Question: Has anyone any suggestions on how to align the status text on the QProgressBar in Qt? By default in Windows it appears to the right of the bar but I'd prefer to place it either above the bar or within the bar itself without having to extend the object and implement a status label myself.
Screenshot below:

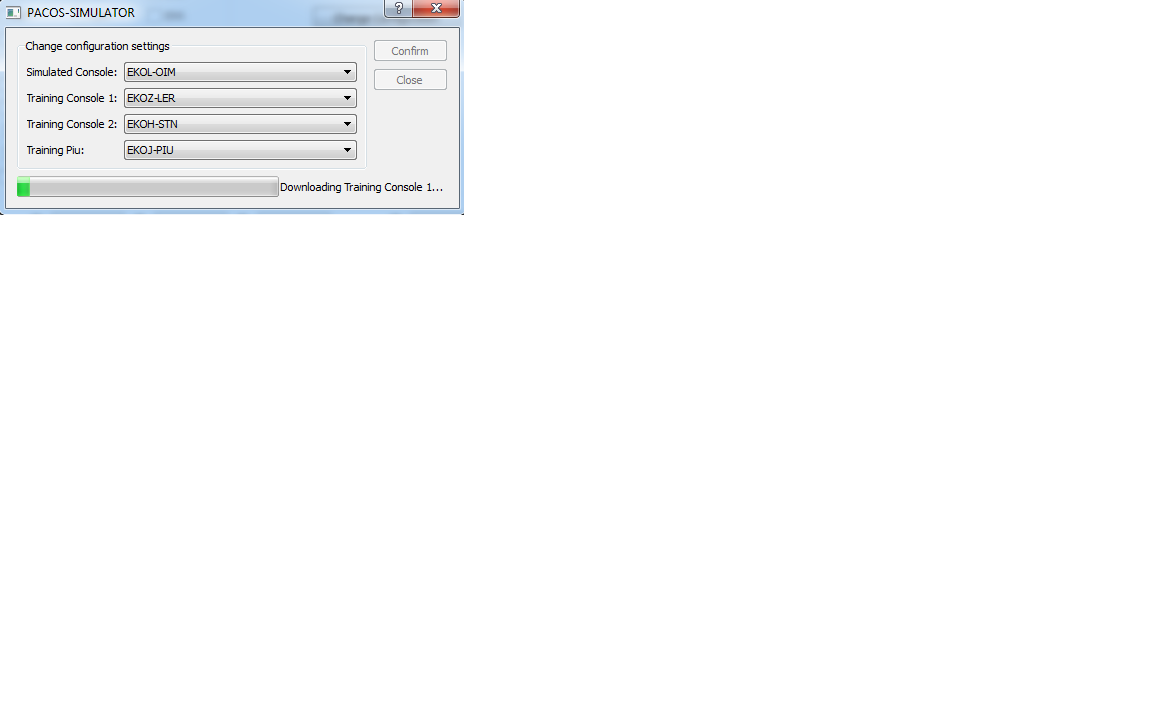
Answer: Yet another approach would be to set the alignment of the status text through <URL>:
'''
barProgress_->setAlignment(Qt::AlignCenter);
'''